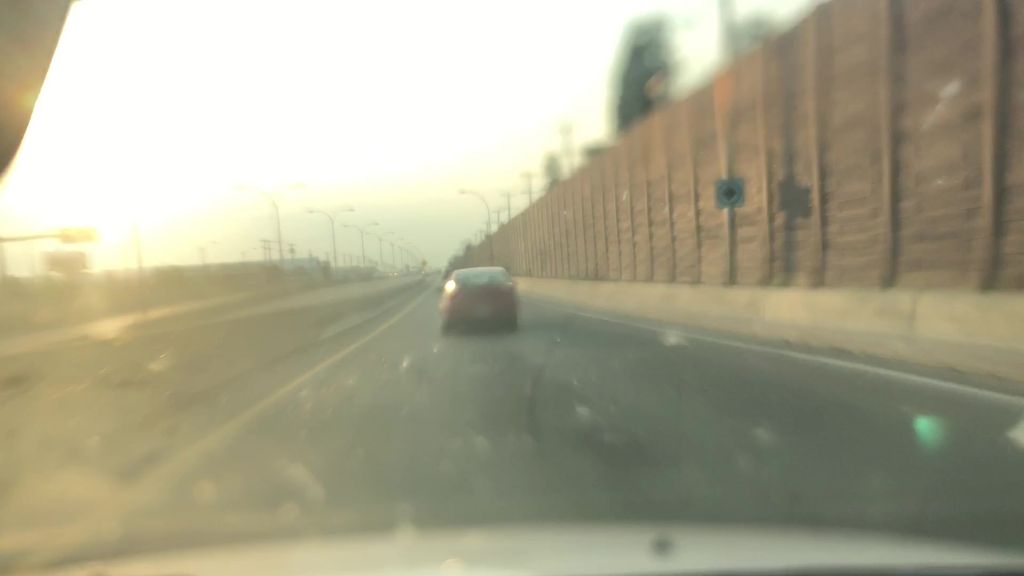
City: edmonton